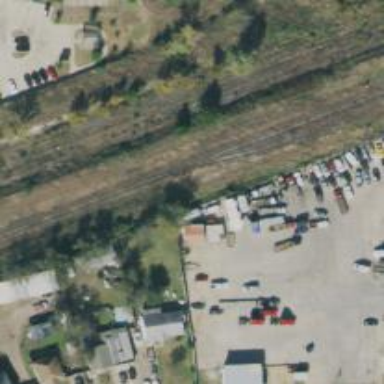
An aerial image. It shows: Disused railway spur service.